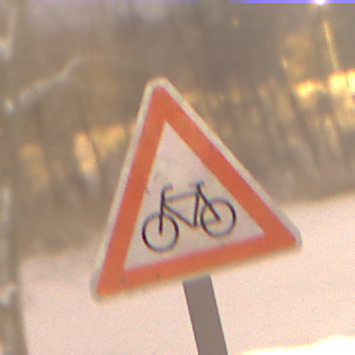
Verkehrszeichen: RadverkehrRechts
Umgebung: Outdoor, Urban
Tageszeit: Night
Wetter: Overcast
Licht: Artificial
Jahreszeit: Winter
Kontrast: MediumContrast